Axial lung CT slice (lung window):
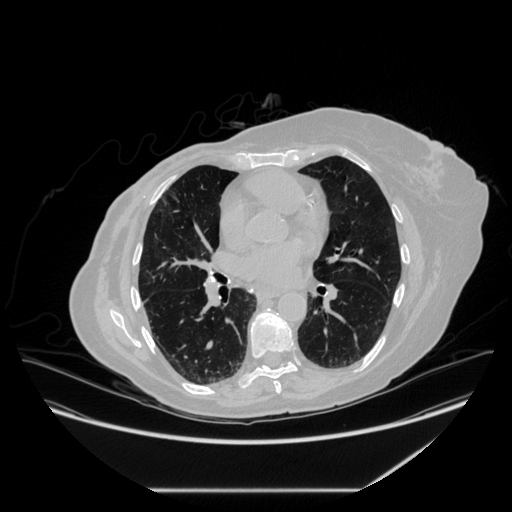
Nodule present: no